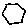
Label: hexagon